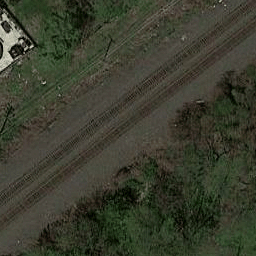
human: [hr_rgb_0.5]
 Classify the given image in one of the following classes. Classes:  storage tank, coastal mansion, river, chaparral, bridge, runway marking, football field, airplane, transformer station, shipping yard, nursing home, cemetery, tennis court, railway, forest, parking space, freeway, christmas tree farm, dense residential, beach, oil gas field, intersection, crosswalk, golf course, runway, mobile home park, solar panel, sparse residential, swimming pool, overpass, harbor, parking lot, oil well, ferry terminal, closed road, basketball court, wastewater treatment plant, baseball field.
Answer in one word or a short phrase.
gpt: railway